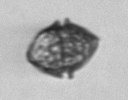
Label: Kryptoperidinium_triquetrum